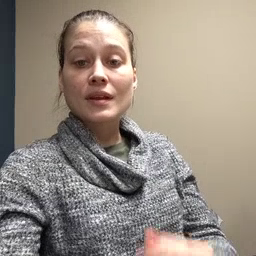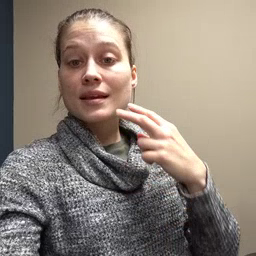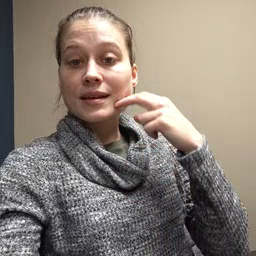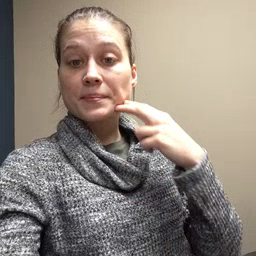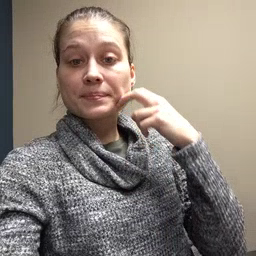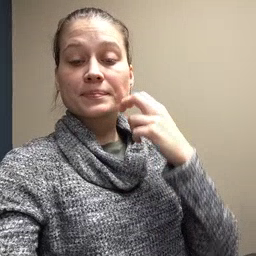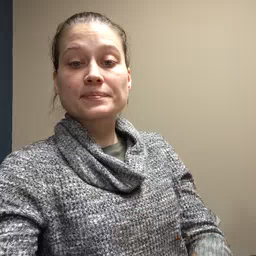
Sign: gum